Question: I want to see if the red drone entered the green drone's safe area or vice-versa.

How do I exclude repetition so I only need to check once?
'''
for(int i=0; i<drone.Length;i++)
{
for(int j=0;j<drone.Length;j++)
{
if (i == j) continue;
else if(drone[i].pos_atual().X <= drone[j].pos_atual().X +distancia &&
drone[i].pos_atual().X >= drone[j].pos_atual().X - distancia &&
drone[i].pos_atual().Y <= drone[j].pos_atual().Y + distancia &&
drone[i].pos_atual().Y >= drone[j].pos_atual().Y - distancia)
{
Debug.WriteLine(i + "joined " + j +"safe area");
}
}
}
'''
Variables: int distancia is 20
pos_atual means actual position
EDIT:
The answered question
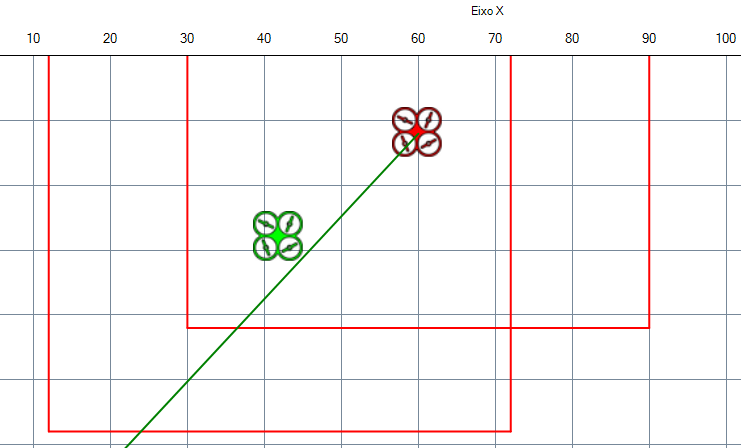
Answer: 1. I suggest you to move checking whether other drone in safe area of current drone to drone class.
2. I would also to stick only coordinates verification. I.e. later you will be able to check whether any other object is in safe area of drone.
3. You should not check rectangles when verifying safety area. I assume it should be circle.
Drone class:
'''
public class Drone
{
public int Id { get; }
public Point Location { get; }
public int SafeAreaRange { get; } // can be constant
public bool SafeAreaContains(Point location)
{
var dx = Math.Abs(Location.X - location.X);
var dy = Math.Abs(Location.Y - location.Y);
var distance = Math.Sqrt(Math.Pow(dy, 2) + Math.Pow(dx, 2));
return distance < SafeAreaRange;
}
}
'''
Now if you have list of drones and want to check which are entered other drones safe area. First case - all drones have same size of safe area. That means if drone A in safe area of drone B, then drone B is also in safe area of drone A. You can skip second check here. As @Manfred suggested:
'''
for(int i = 0; i < drones.Count - 1; i++)
{
for(int j = i + 1; j < drones.Count; j++)
{
if (drones[i].SafeAreaContains(drones[j].Location))
Debug.WriteLine($"{i} joined {j} safe area");
}
}
'''
If drones can have different safe area sizes:
'''
for(int i = 0; i < drones.Count; i++)
{
for(int j = 0; j < drones.Count; j++)
{
if (i == j)
continue;
if (drones[i].SafeAreaContains(drones[j].Location))
Debug.WriteLine($"{i} joined {j} safe area");
}
}
'''
---
And last - if you will assign 'Id' to drones instead of relying on indexes in list, your code can be
'''
var intersections = from a in drones
from b in drones
where a.Id != b.Id && a.SafeAreaContains(b)
select new { DroneId = a.Id, InvaderId = b.Id };
foreach(var i in intersections)
Debug.WriteLine($"{i.InvaderId} joined {i.DroneId} safe area");
'''